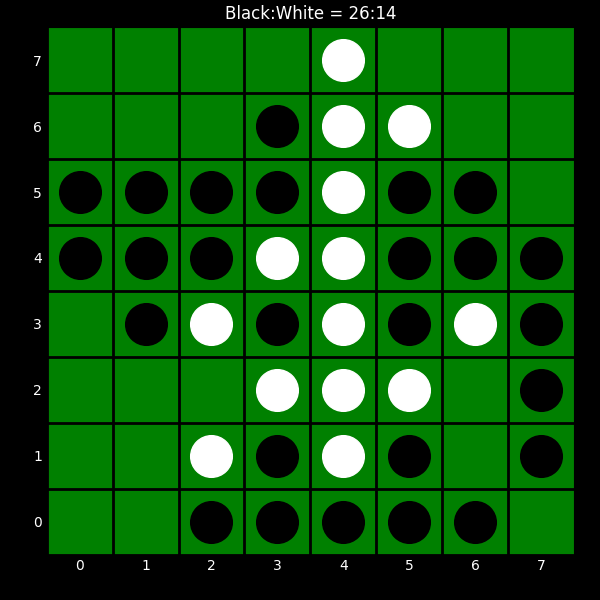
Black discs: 26
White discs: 14